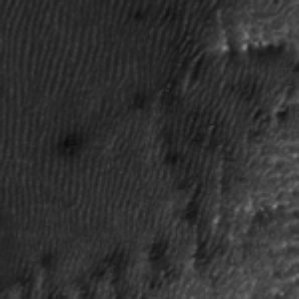
Label: frost